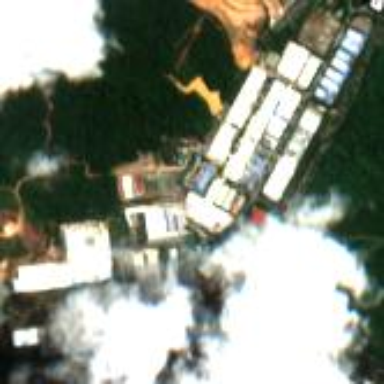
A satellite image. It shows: Industrial area with factory.